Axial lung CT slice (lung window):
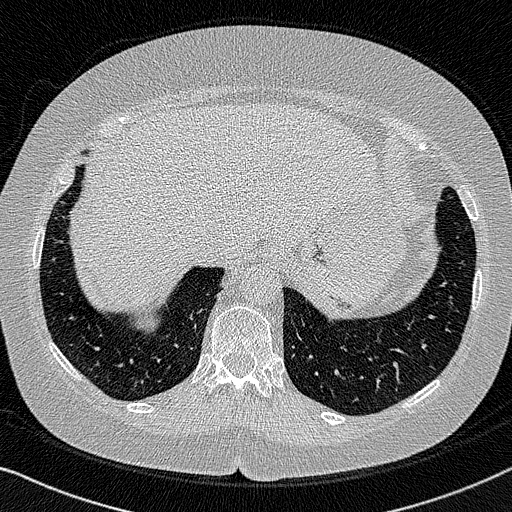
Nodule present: no